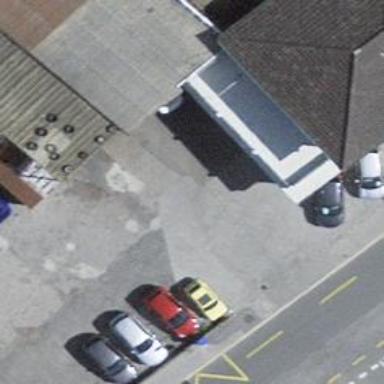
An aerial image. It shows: Car repair shop.